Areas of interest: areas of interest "Library"
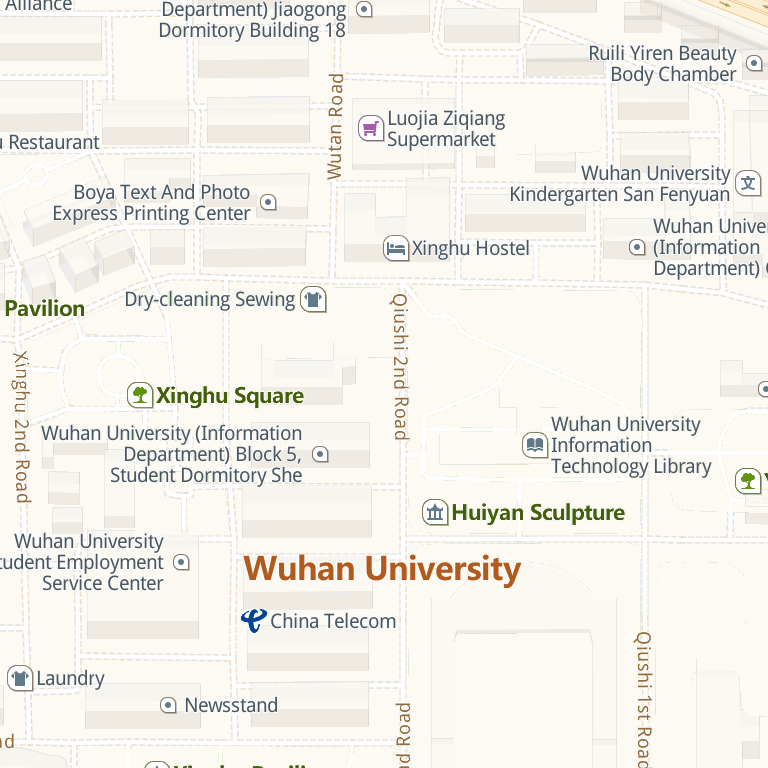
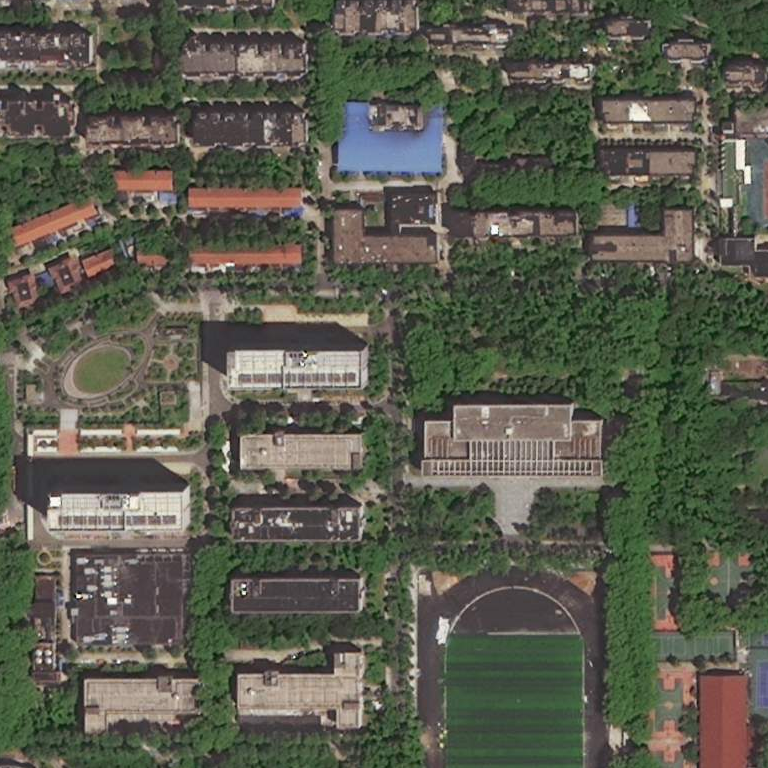